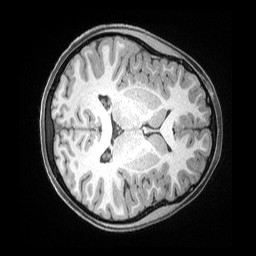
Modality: T1w
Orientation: axial
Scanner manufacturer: siemens
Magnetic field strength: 3 T
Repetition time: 2.53 s
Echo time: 0.00169 s